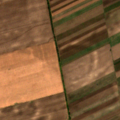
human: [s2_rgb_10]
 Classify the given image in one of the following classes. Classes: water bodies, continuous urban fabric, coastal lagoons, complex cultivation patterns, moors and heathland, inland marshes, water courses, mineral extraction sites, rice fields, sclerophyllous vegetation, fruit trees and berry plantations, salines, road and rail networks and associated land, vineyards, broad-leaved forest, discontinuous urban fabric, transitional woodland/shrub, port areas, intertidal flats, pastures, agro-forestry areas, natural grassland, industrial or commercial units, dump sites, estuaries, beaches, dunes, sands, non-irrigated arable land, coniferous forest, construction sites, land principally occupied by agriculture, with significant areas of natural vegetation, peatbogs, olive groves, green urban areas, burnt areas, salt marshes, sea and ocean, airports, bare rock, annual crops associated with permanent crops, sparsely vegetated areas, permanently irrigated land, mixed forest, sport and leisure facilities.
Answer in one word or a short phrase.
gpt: non-irrigated arable land